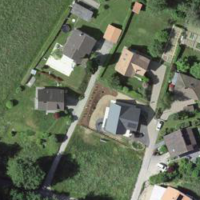
EUNIS habitat code: 52
Species observed at this site:
Hedera helix